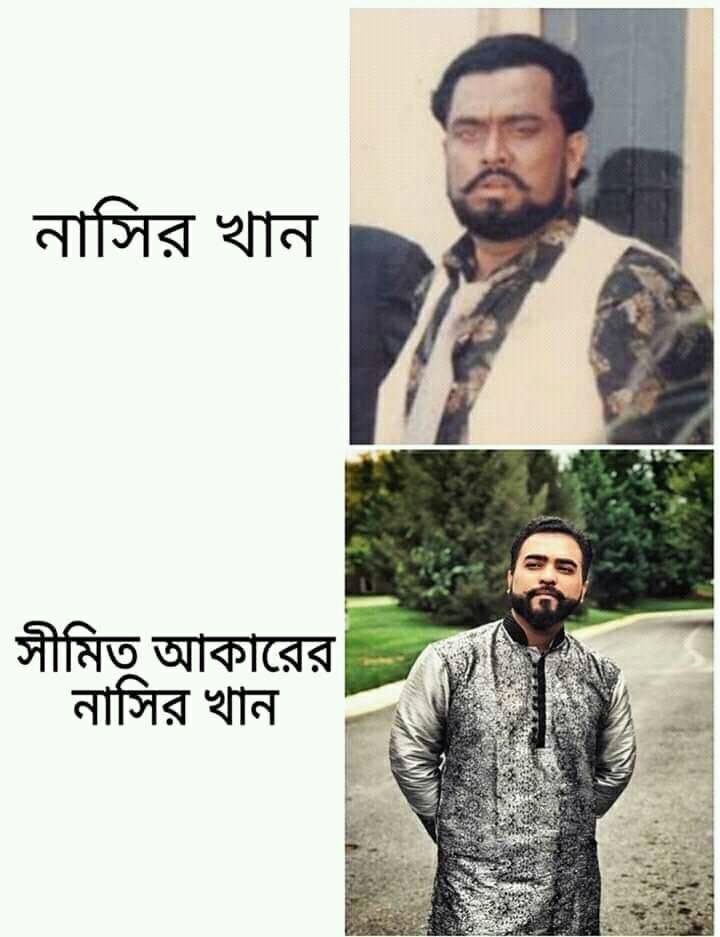
Caption: নাসির খান     সীমিত আকারের নাসির খান
Label: hate